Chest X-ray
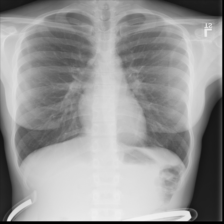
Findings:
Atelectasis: negative
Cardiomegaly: negative
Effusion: negative
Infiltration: negative
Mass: negative
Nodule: negative
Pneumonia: negative
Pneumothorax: negative
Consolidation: negative
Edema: negative
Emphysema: negative
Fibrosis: negative
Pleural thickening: negative
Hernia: negative